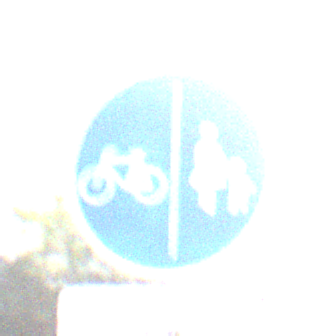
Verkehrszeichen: GetrennterRadUndGehwegRadwegLinks
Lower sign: BesondereFahrzeugeUndTransportgueter7
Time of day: MorningAfternoon
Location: Outdoor (Urban)
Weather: PartlyCloudy
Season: NotSpecified
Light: Natural